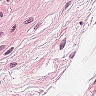
Metastatic tissue present: no